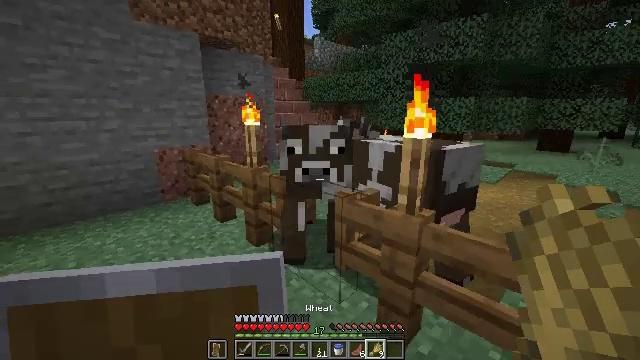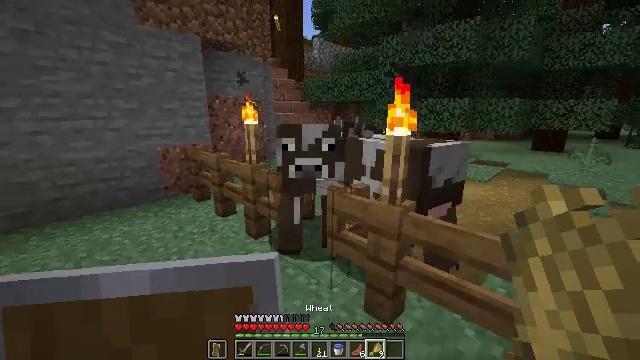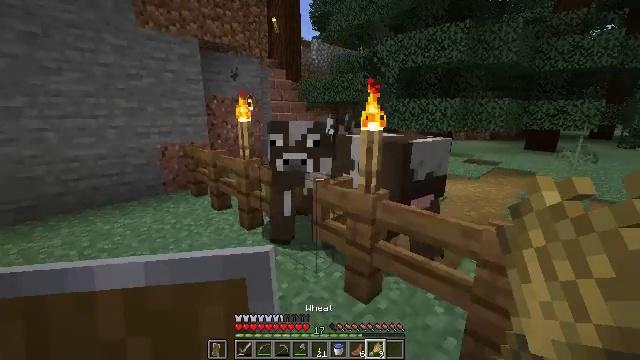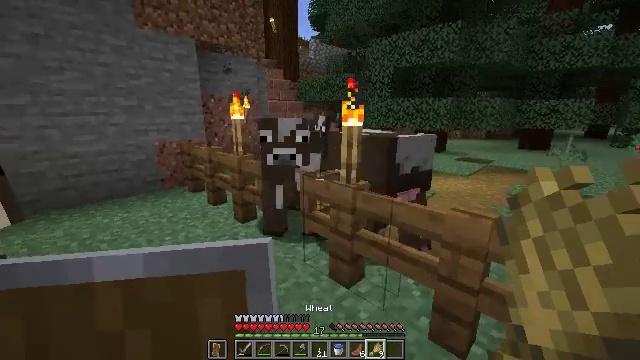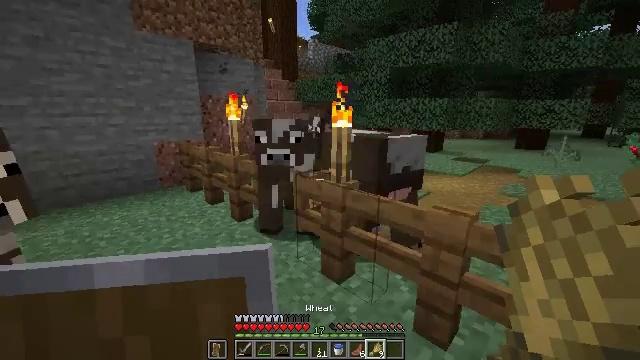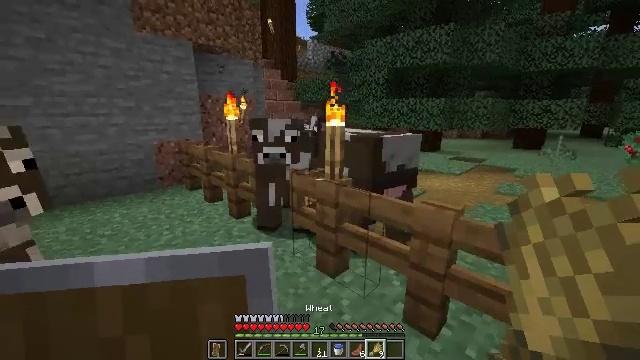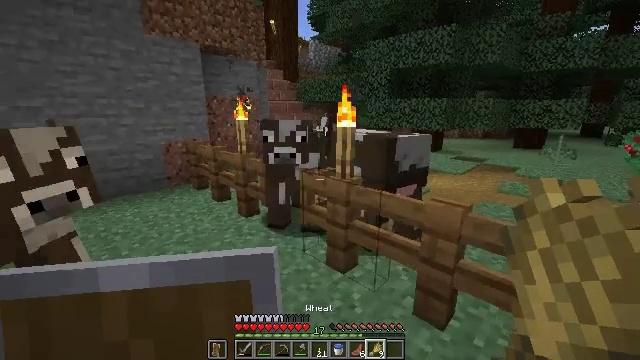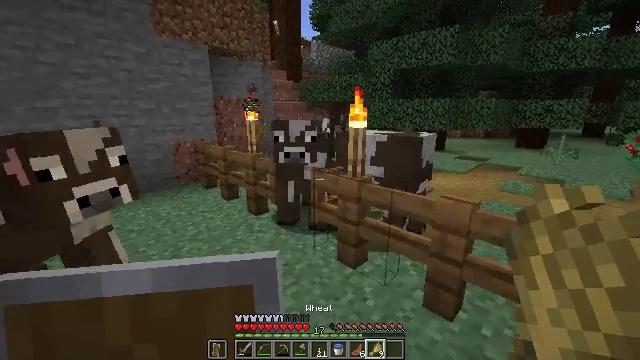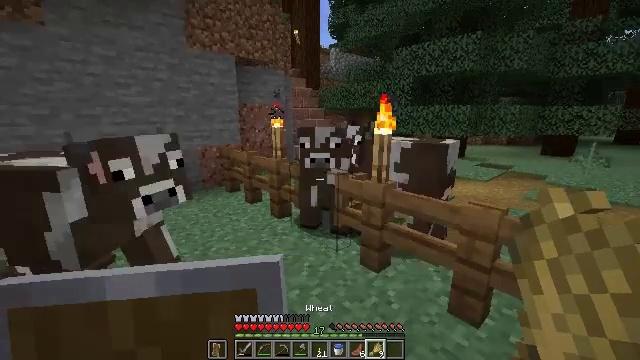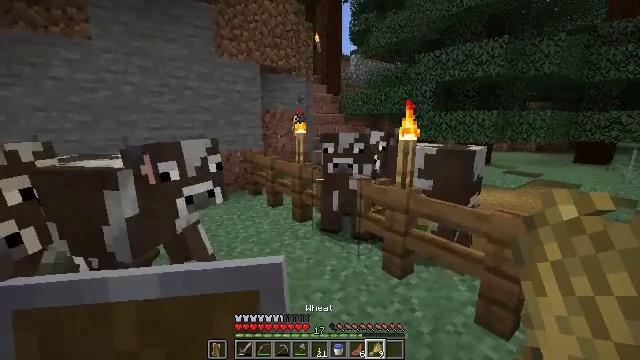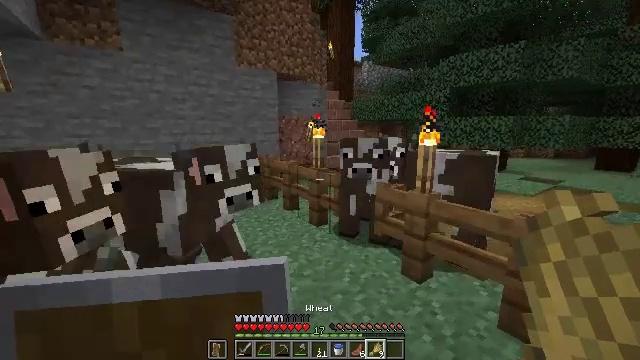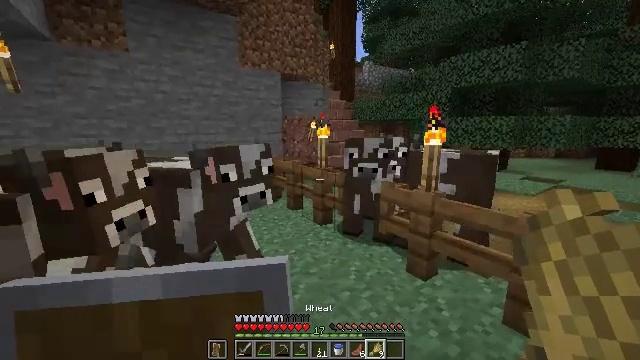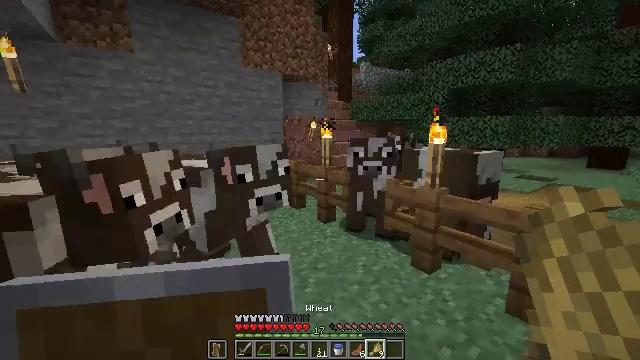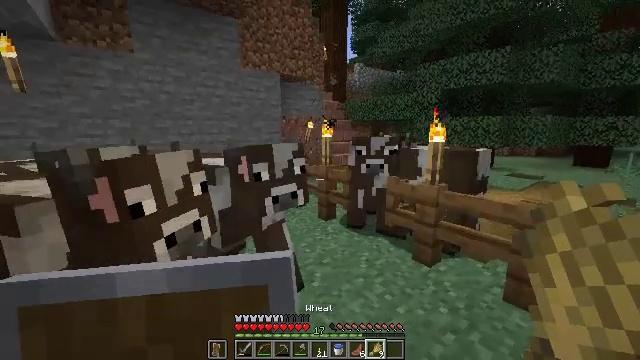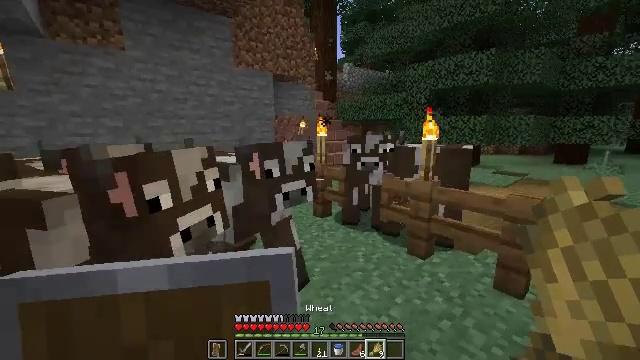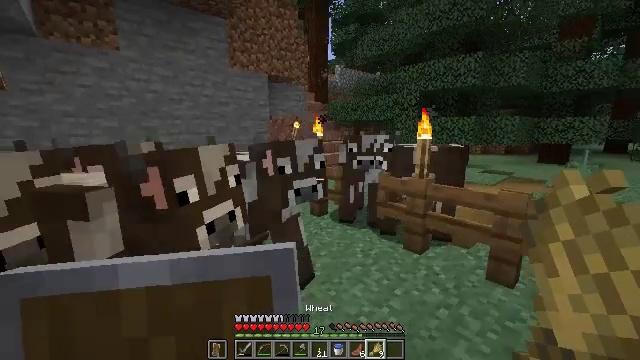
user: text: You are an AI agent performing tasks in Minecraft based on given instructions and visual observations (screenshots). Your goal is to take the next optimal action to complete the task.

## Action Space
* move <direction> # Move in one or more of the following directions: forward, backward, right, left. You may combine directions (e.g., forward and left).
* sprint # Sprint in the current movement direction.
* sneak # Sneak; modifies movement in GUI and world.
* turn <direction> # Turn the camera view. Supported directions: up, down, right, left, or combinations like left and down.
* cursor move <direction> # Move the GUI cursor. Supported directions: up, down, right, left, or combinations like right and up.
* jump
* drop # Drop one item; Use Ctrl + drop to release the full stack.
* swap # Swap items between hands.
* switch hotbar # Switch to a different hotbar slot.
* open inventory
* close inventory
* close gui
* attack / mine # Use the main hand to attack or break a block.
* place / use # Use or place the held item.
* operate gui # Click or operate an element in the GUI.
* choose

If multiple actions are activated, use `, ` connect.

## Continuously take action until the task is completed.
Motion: motion action
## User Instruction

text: Attack the spruce fence to dismantle it.
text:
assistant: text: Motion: move back and move right
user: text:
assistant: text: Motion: move back and move right
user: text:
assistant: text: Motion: move back and move right
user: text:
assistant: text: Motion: move back and move right
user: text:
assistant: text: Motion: move back
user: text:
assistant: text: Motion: move back
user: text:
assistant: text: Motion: move back
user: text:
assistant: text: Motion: move back, turn left and up
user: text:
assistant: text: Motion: move back, turn left and up
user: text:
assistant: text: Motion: move back, turn left and up
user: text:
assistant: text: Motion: move back
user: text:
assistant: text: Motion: move back, turn right
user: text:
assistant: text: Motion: move back, turn right
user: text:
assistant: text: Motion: move back, turn right
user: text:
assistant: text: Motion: move back, turn right
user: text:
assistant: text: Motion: move back
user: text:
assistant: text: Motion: turn right
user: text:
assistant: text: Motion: no_op
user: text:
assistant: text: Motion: no_op
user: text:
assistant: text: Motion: no_op
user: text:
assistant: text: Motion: no_op
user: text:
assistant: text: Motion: move right
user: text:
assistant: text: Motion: move right
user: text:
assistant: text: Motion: move right
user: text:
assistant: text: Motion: move right
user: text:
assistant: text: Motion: move right
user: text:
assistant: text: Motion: move right
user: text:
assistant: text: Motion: move right
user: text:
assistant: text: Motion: no_op
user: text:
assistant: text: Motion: no_op